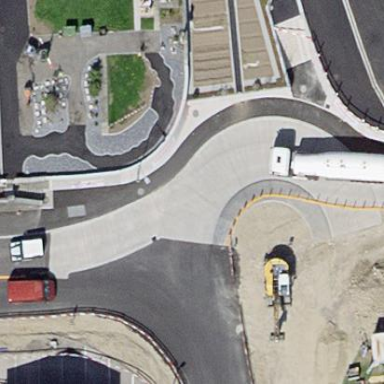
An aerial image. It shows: Secondary road leading to roundabout.